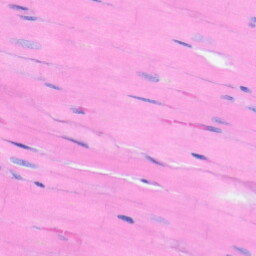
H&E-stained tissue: Heart